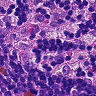
Metastatic tissue present: no